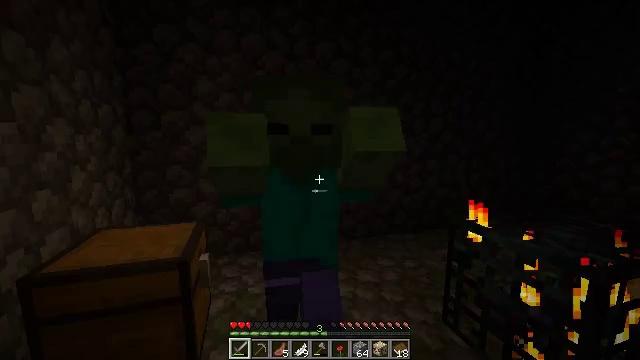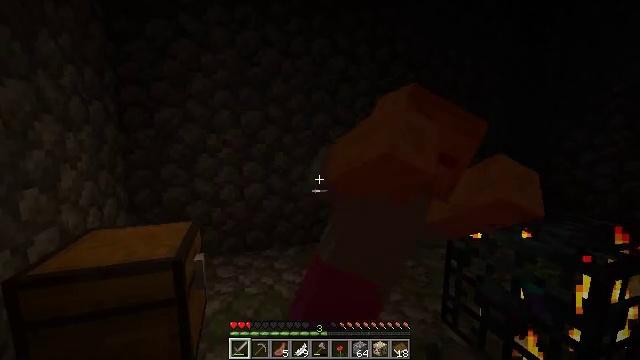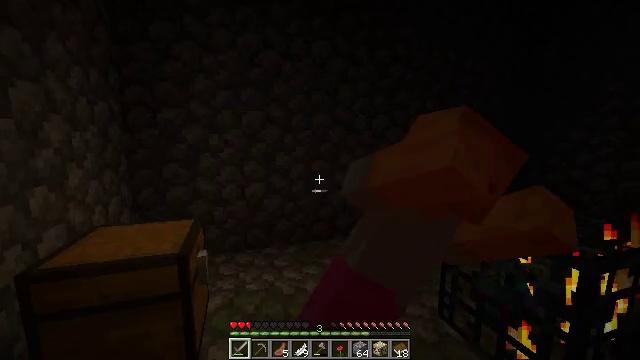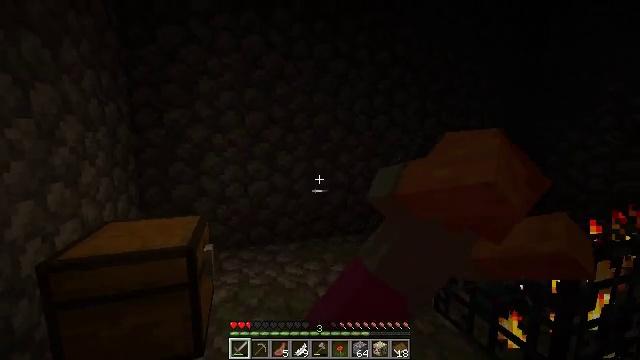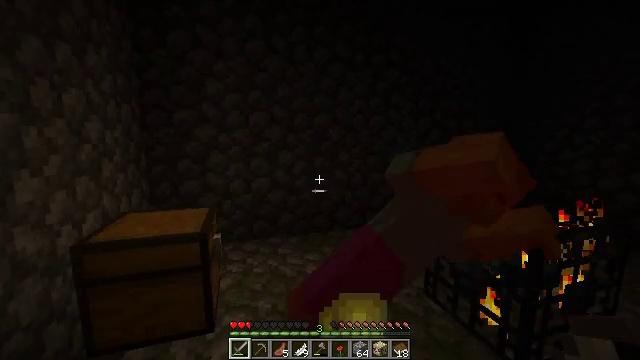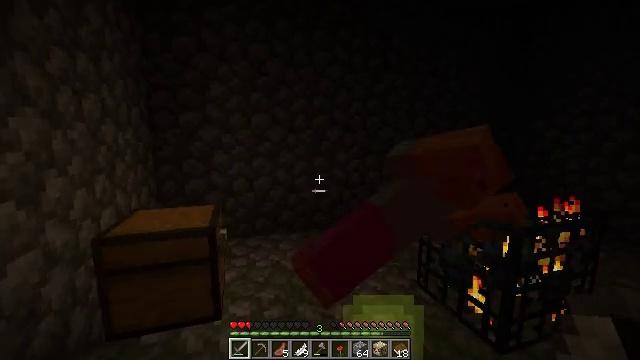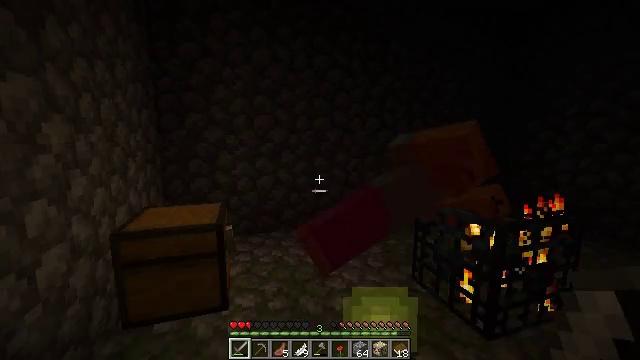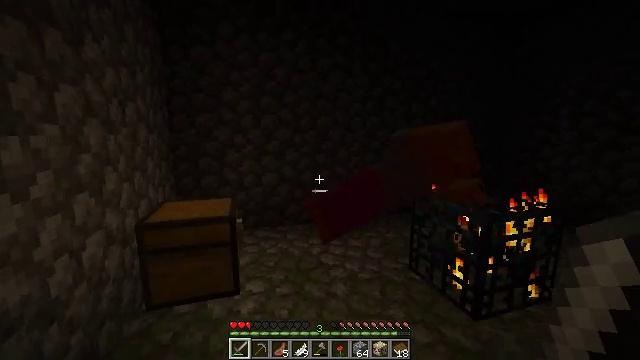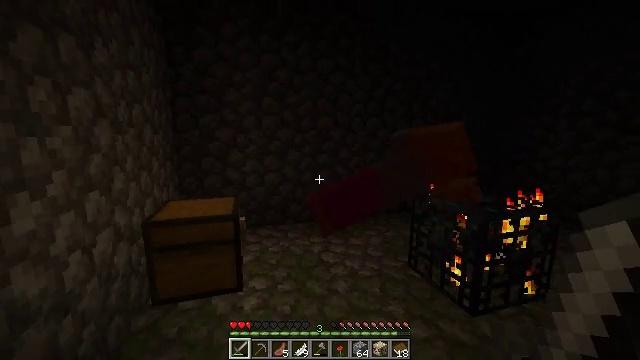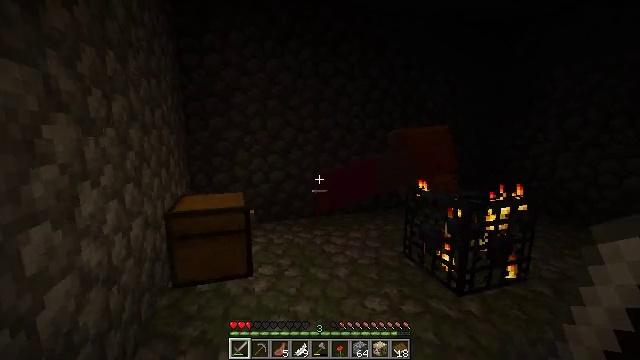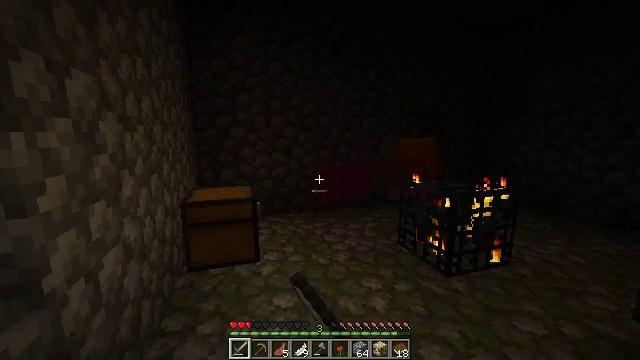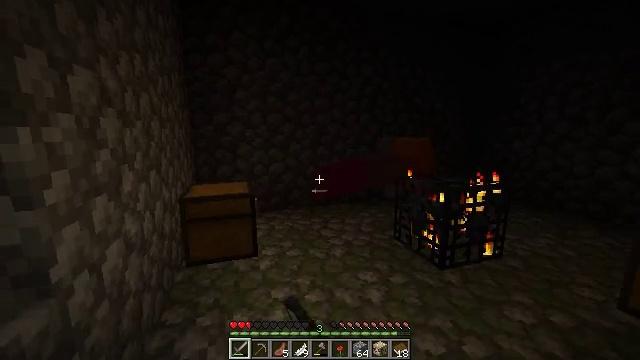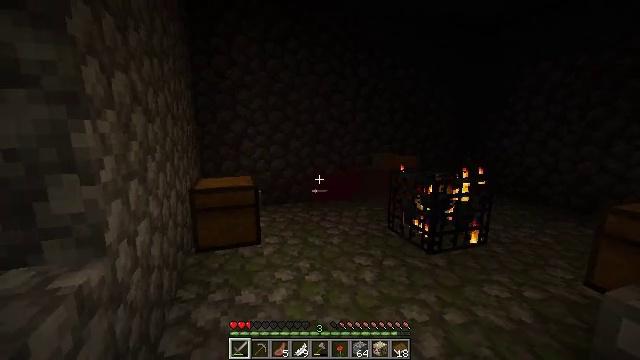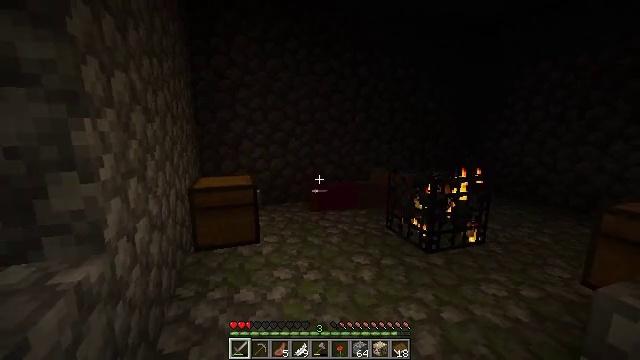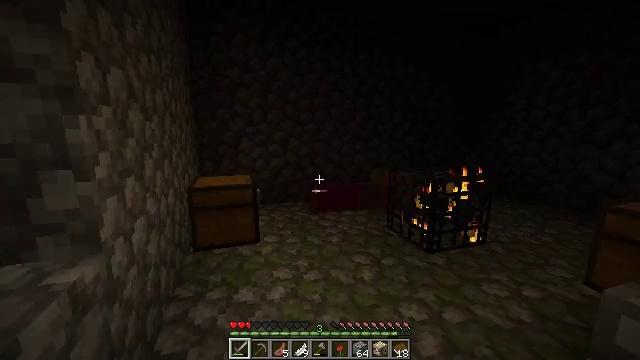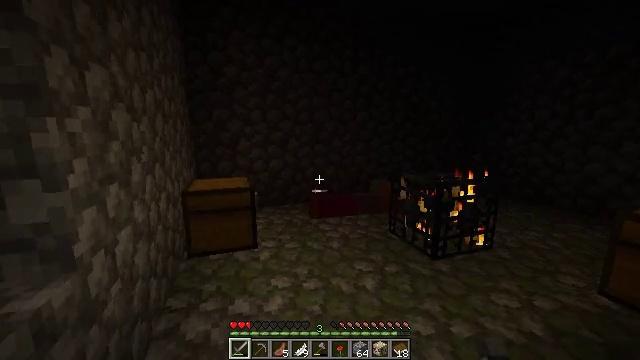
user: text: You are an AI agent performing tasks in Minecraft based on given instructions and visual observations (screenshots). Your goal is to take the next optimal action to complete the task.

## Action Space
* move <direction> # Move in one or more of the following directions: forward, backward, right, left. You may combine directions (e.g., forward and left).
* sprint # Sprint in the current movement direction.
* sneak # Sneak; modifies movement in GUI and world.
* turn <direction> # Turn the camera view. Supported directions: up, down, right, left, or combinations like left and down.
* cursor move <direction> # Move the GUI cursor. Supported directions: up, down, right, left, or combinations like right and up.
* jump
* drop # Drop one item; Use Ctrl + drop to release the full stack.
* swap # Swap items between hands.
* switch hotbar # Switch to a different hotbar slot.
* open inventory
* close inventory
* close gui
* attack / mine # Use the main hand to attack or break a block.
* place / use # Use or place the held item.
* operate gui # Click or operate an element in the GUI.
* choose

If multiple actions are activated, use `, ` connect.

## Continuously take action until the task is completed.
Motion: motion action
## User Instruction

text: Drop a golden apple.
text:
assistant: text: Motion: attack / mine
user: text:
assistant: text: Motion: move back, attack / mine
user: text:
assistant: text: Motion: move back, attack / mine
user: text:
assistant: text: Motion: move back, attack / mine
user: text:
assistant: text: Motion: move back, attack / mine
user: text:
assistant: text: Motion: move back, attack / mine
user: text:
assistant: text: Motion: move back, attack / mine
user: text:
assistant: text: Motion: move back
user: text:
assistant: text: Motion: move back, attack / mine
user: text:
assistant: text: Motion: move back, attack / mine
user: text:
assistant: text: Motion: move back, attack / mine
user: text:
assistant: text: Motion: no_op
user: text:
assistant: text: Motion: move forward
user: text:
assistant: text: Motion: move forward
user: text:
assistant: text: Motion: move forward
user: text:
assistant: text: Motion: move forward, turn right
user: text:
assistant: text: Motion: move forward, turn right
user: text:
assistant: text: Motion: move forward, turn right
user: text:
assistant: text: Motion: move forward and move left, turn right
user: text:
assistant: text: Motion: move forward and move left, turn right
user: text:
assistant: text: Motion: move forward and move left, turn right and down
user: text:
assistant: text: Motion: move forward and move left, turn right
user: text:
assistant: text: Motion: move forward and move left, turn right
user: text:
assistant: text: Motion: move forward and move left, turn right
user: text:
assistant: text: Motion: move left, turn right
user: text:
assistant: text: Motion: move left, turn right
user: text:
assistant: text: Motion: move back and move left, turn right
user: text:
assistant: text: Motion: move back and move left, turn right
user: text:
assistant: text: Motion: move back, turn right
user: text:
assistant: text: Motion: move back, turn right